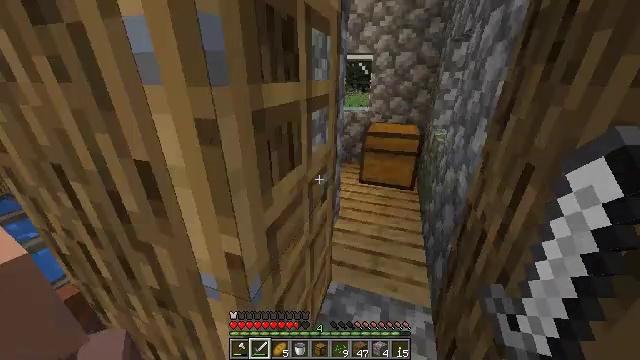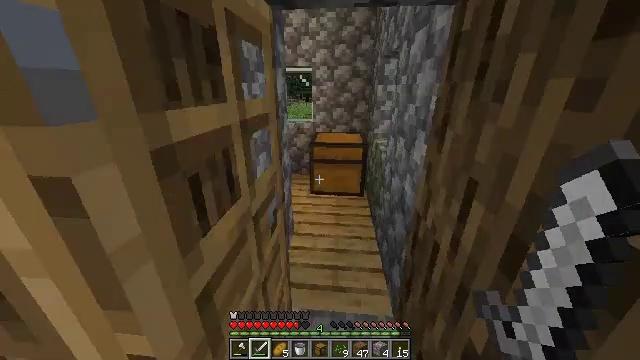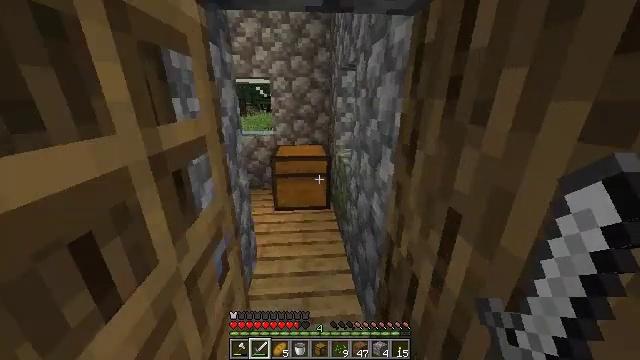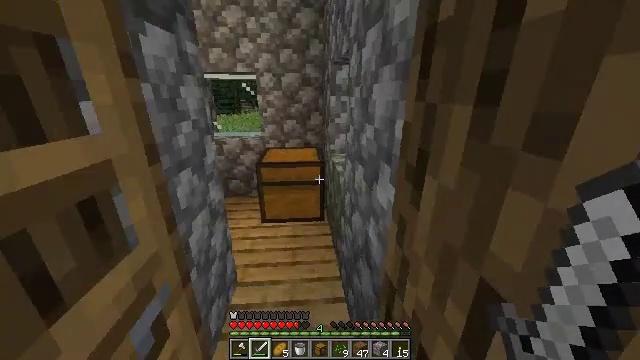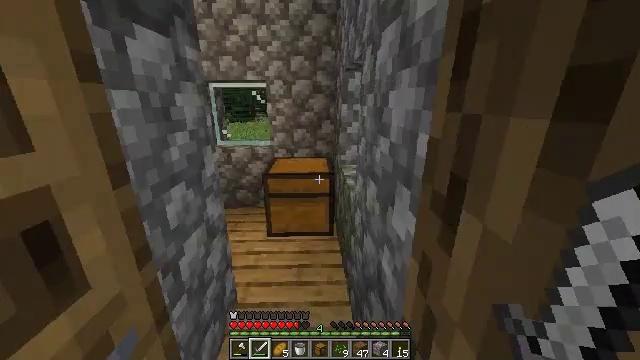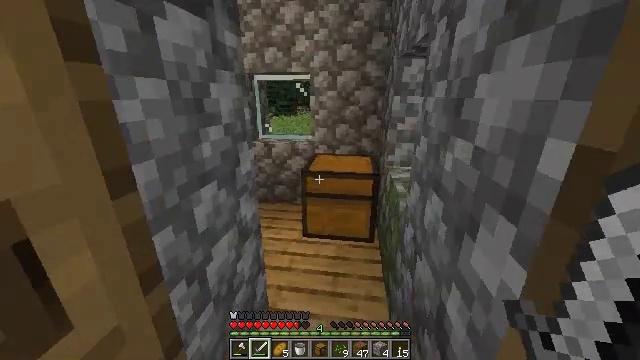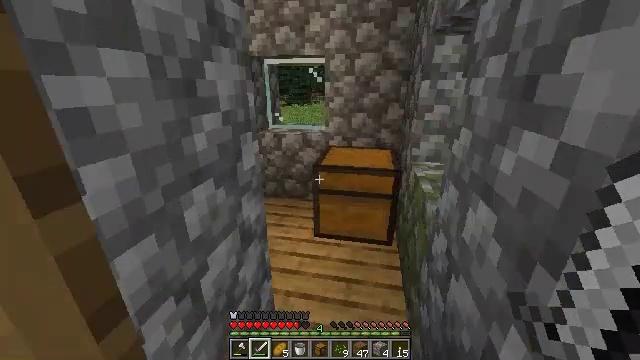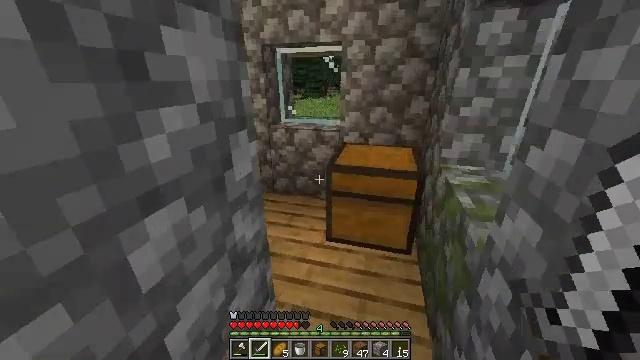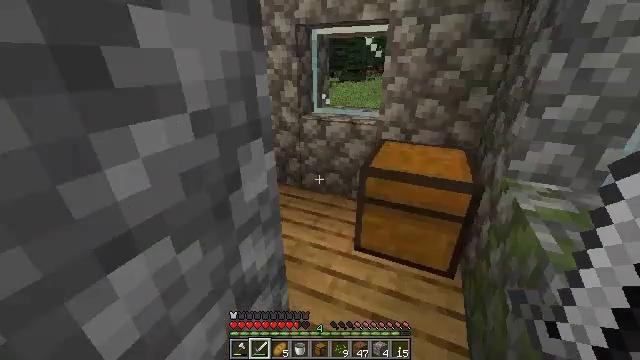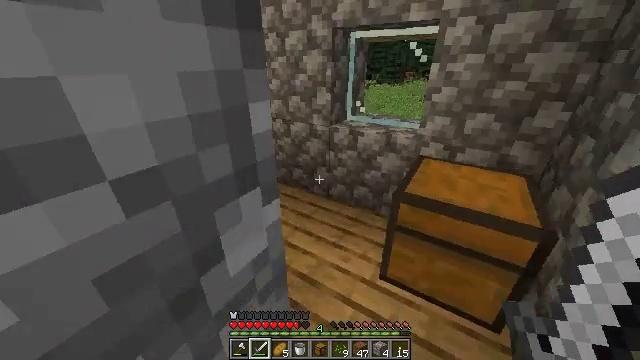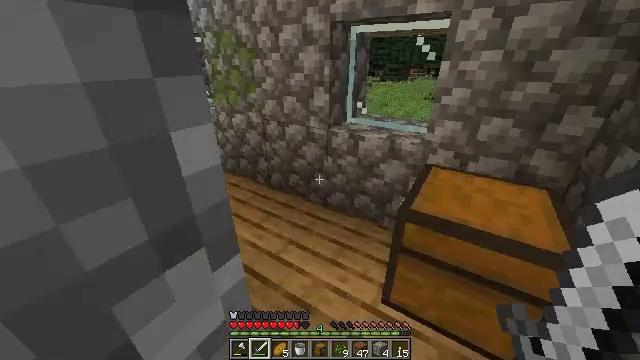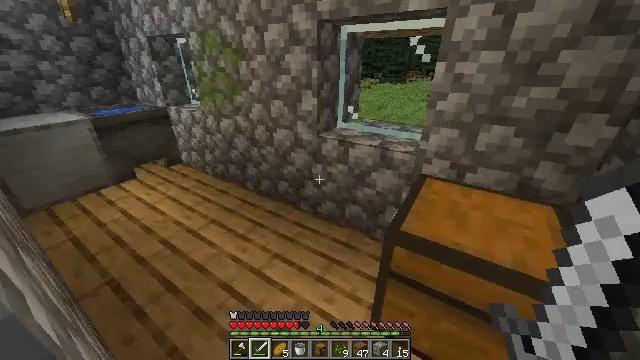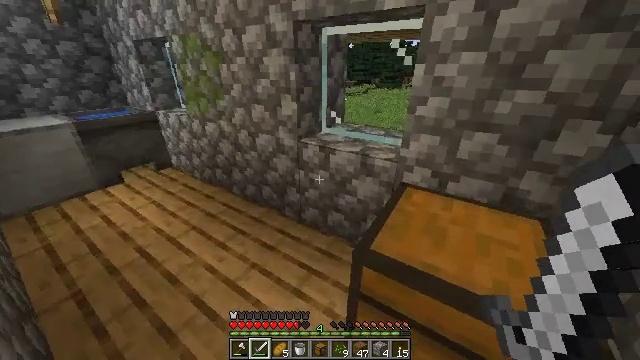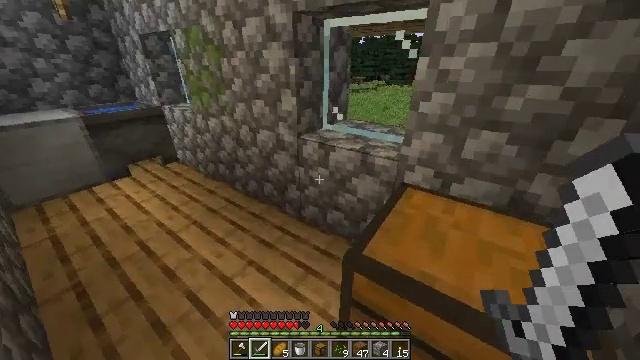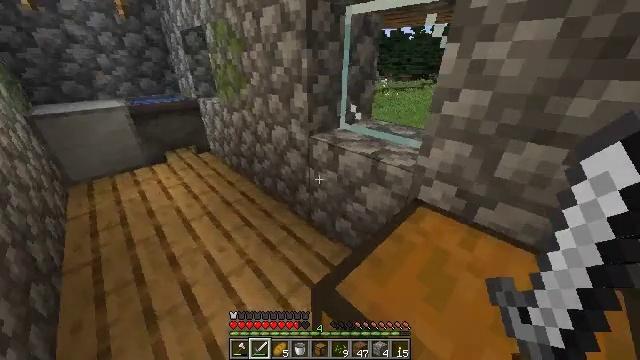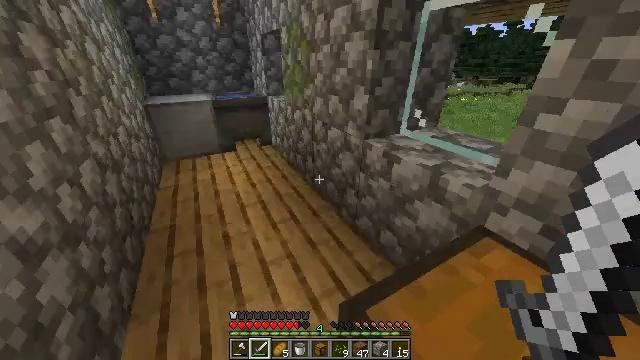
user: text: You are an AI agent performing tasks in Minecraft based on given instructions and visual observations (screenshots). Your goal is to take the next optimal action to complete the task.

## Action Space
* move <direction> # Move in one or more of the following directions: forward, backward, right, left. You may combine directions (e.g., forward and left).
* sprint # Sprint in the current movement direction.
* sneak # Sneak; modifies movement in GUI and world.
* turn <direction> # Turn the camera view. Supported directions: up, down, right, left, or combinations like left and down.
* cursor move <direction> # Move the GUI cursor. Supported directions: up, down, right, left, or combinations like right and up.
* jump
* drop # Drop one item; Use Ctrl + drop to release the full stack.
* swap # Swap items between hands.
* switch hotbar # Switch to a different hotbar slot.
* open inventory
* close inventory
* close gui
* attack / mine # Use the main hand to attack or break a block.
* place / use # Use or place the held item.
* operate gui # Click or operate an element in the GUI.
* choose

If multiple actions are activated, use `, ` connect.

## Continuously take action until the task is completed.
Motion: motion action
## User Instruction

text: Drop an iron sword.
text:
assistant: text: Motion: move forward, sprint, turn right and up
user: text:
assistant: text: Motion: move forward and move right, sprint, turn right and up
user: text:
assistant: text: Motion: move forward and move right, sprint
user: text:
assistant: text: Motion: move forward and move right, sprint, turn left and up
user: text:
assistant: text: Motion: move forward, sprint, turn left and down
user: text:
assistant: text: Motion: move forward, sprint, turn left and down
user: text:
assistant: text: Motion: move forward, sprint, turn left and down
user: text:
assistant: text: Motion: move forward, sprint, turn left and down
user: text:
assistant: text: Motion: move forward, sprint, turn left
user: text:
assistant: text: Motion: move forward, sprint
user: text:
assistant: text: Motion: move forward and move right, sprint
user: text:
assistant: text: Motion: move forward and move right, sprint
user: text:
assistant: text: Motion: move forward and move right, sprint, turn left and down
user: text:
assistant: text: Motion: move forward and move right, turn left and down
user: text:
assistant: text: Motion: move forward, turn left
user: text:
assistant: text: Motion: turn left
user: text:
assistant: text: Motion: turn left
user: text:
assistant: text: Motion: turn left
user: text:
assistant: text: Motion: turn left and up
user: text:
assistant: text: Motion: no_op
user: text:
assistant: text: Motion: no_op
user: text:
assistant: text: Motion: no_op
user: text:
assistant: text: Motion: turn left and down
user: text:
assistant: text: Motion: move forward, turn left
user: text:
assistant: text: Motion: move forward, turn left
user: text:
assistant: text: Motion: move forward, turn left
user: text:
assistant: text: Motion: move forward, turn left
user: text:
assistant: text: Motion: move forward, turn left
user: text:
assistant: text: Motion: move forward and move left
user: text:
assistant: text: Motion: move forward and move left, turn right and up